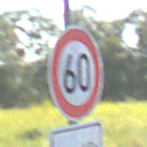
Verkehrszeichen: Geschwindigkeit60
Zusatzzeichen unten: ZeitangabenMitBeschraenkungAufWochentage8
Umgebung: Outdoor, Nature
Tageszeit: Midday
Wetter: Clear
Licht: Natural
Jahreszeit: NotSpecified
Kontrast: HighContrast